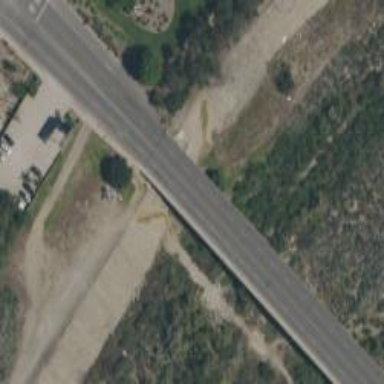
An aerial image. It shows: Primary highway bridge with asphalt surface.